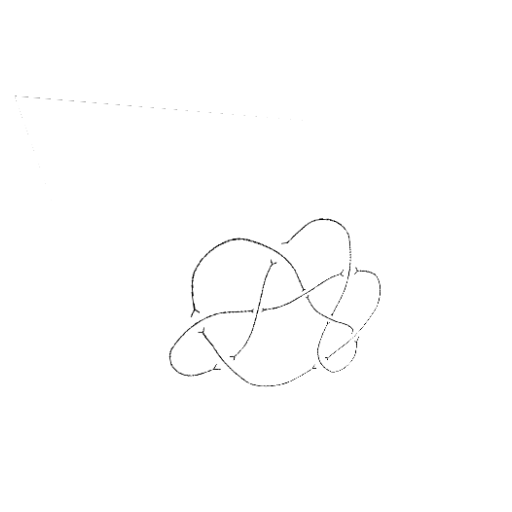
Crossing number: 9